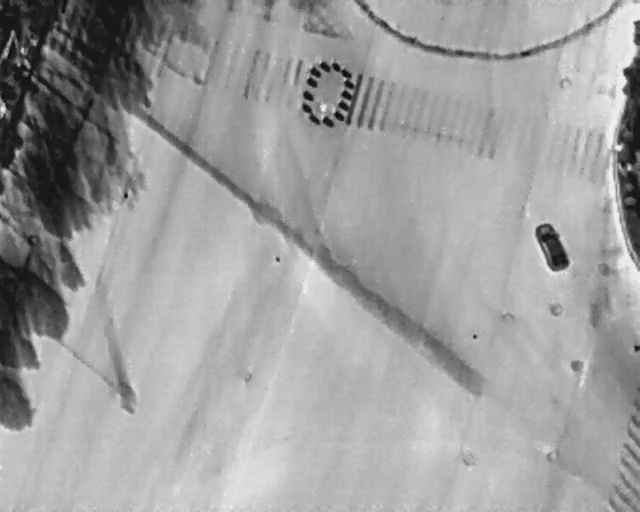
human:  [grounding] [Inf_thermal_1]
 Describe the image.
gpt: In the satellite image, there is  <ref>1 medium car </ref> <box>[[82, 46, 90, 50, 154]]</box> located at right.